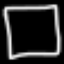
Label: square